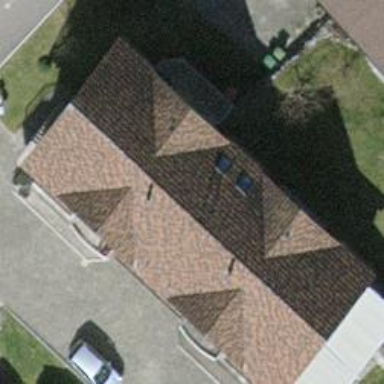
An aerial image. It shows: Semidetached house with gabled roof.